Question: I am using PostgresSQL. I have following structure of my gps points table:

As you can see points with 'id = 551071' and '551073' and '551075' have the same coordinates. I want to delete them, all that 3 points. But the problem is that I have a dataset of 600K objects and I want to delete all such repeated coordinates for all users. This means that I want to delete that three points from user '10'. If user '11' also has the same coordinates, then no need to delete. How can I do that?
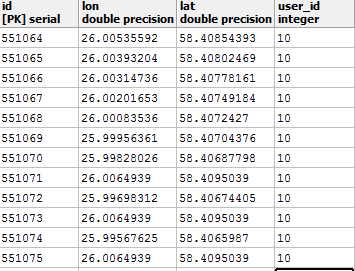
Answer: You could use an 'exists' operator applied on an aggregate subquery:
'''
DELETE FROM my_table a
WHERE EXISTS (SELECT b.lon, b.lat, b.user_id
FROM my_table b
WHERE a.lon = b.lon AND
a.lat = b.lat AND
a.user_id = b.user_id
GROUP BY b.lon, b.lat, b.user_id
HAVING COUNT(*) > 1)
'''